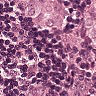
Metastatic tissue present: yes